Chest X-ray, AP view. Patient: 73 years old, sex M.
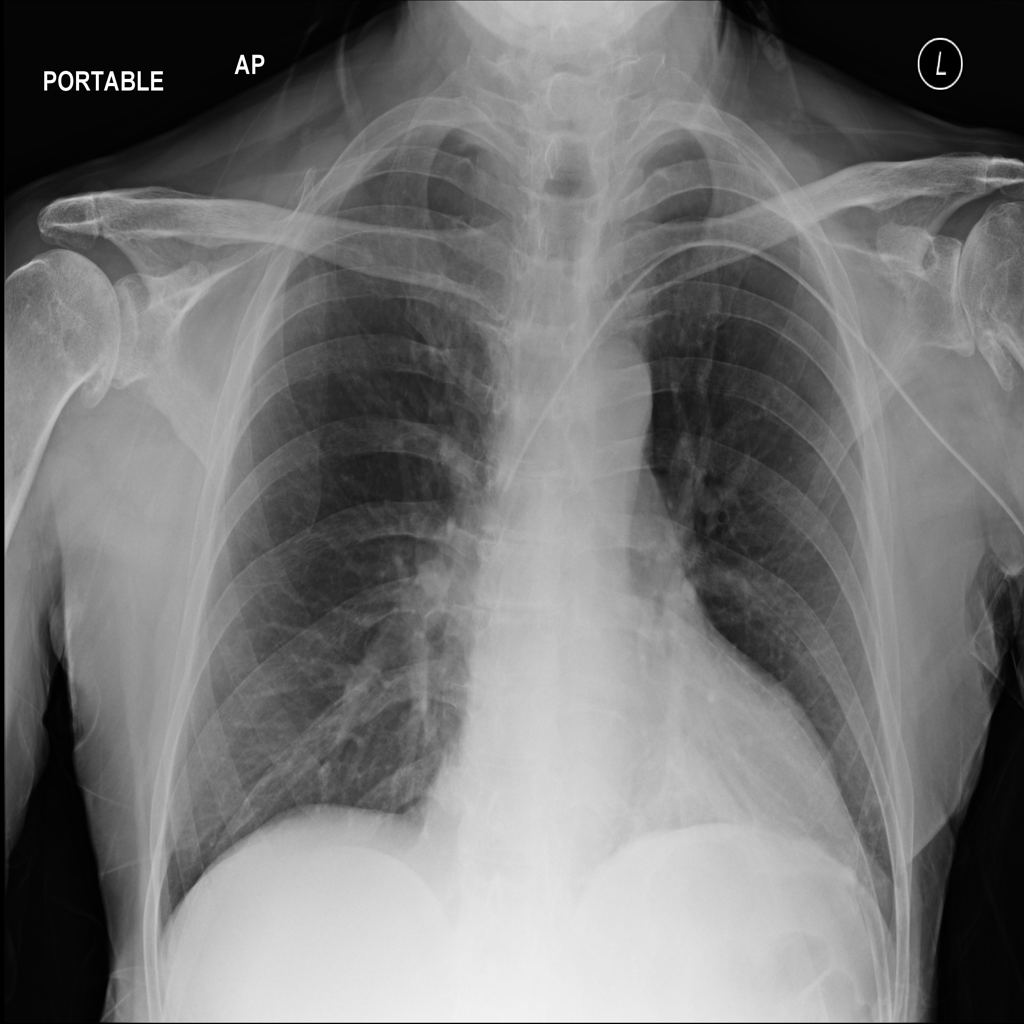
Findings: No Finding